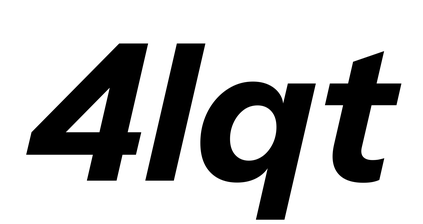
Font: InstrumentSans-Italic_Bold_Italic